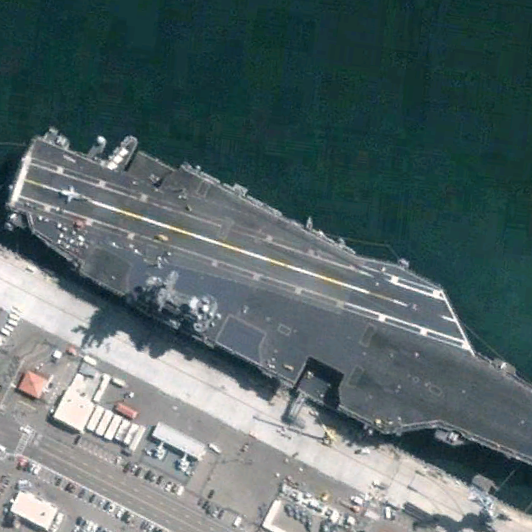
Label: aircraft_carrier